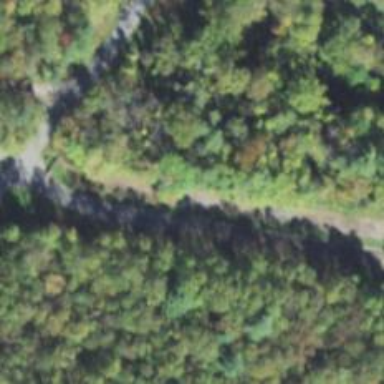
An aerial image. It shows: Service road.